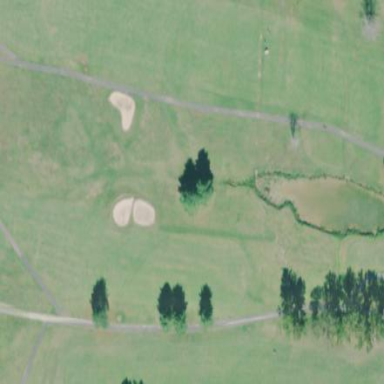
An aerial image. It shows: Grassy area designated as golf fairway.